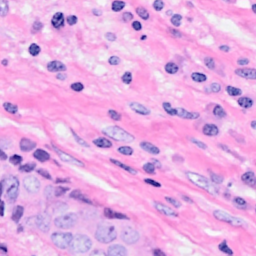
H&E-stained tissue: Breast